Field crop: maize
Growth stage: 1
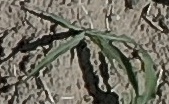
Species: sorghum